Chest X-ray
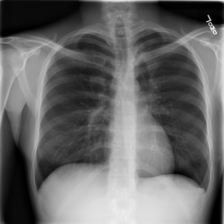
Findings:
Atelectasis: negative
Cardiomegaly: negative
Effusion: negative
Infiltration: negative
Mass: negative
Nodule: positive
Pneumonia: negative
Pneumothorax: negative
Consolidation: negative
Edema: negative
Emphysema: negative
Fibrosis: negative
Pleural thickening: negative
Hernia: negative